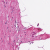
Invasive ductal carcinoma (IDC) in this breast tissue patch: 0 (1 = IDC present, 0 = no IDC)